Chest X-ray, PA view. Patient: 31 years old, sex M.
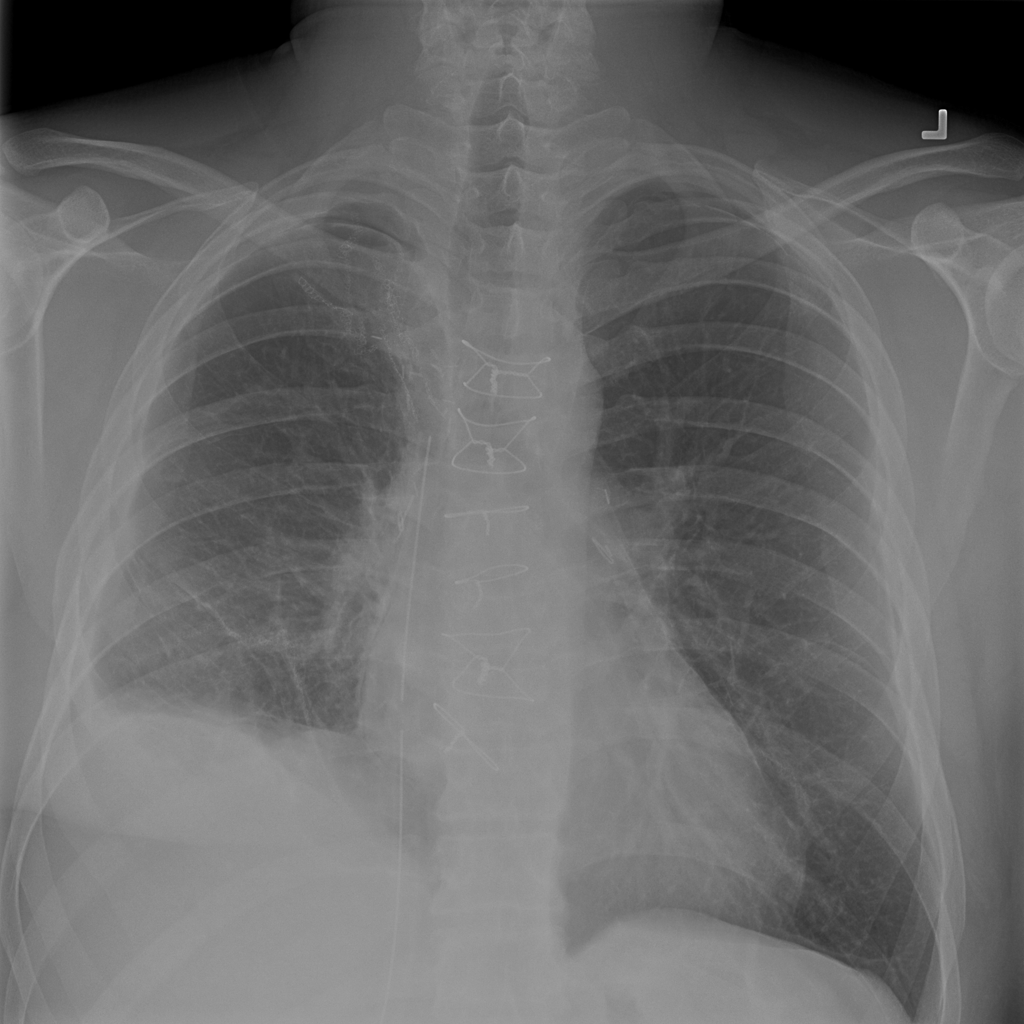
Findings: Pneumothorax